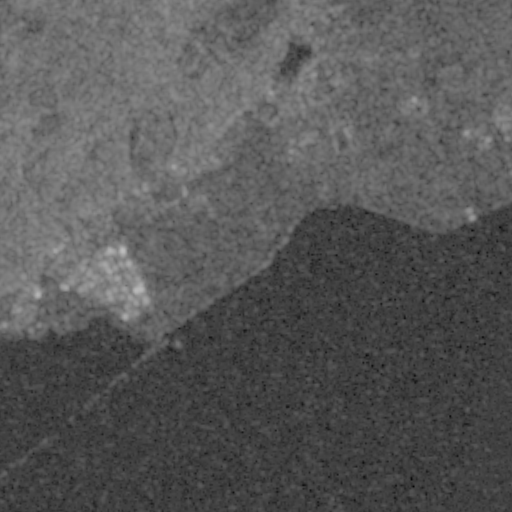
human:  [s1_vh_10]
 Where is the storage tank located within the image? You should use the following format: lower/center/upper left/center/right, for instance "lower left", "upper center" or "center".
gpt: The storage tank is located in the center of the image.
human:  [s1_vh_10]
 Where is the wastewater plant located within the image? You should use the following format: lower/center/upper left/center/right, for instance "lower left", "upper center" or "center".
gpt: The wastewater plant is located in the center left of the image.
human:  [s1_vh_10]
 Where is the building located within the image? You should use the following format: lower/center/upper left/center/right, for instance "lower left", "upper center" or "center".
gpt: There is no building in the image.

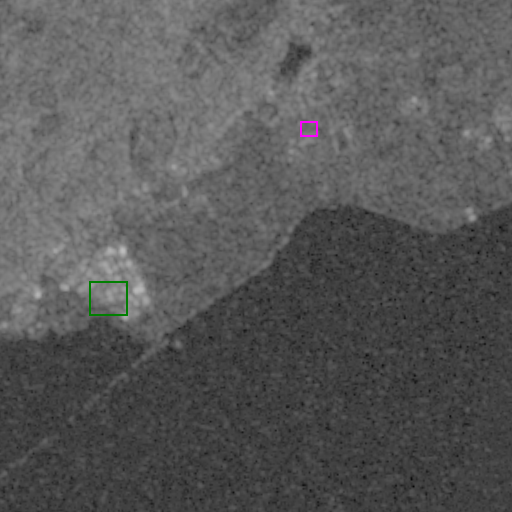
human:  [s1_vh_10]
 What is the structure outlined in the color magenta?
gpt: The structure outlined in magenta is a solar farm.
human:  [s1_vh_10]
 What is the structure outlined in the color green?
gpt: The structure outlined in green is a wastewater plant.
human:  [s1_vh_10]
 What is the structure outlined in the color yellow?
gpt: There is no yellow outline.